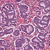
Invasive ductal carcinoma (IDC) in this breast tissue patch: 1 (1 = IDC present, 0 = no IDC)